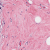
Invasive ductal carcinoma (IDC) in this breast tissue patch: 0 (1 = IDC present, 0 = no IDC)